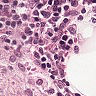
Metastatic tissue present: no